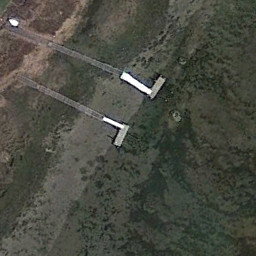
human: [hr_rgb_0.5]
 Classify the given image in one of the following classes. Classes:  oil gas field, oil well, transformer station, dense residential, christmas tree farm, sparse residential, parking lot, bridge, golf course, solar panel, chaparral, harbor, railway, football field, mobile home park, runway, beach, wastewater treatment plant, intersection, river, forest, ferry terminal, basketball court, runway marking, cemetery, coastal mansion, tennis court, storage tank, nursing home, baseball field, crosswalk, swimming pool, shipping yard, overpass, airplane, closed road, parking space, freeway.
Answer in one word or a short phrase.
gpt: ferry terminal